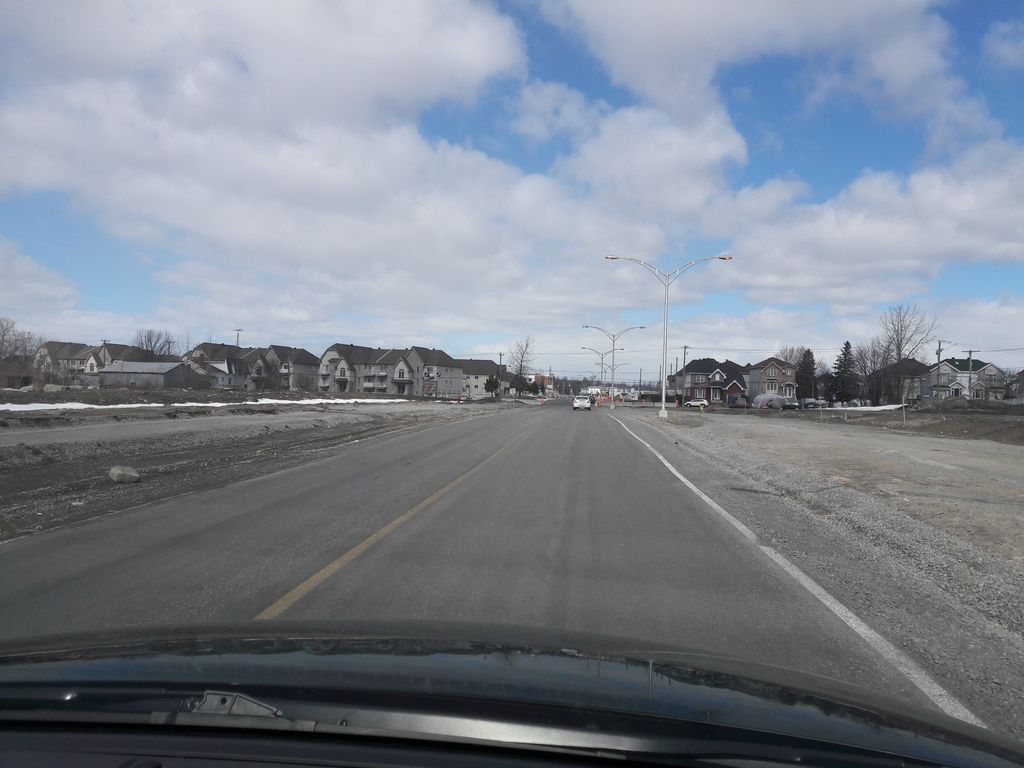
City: montreal